Question: I got this image after preprocessing the original image. Now, my question is how I can get the four corner's coordinates of the rectangle (largest). Sorry if this is so noob question.

Update: Since I am developing with OpenCV, ended up using <URL>
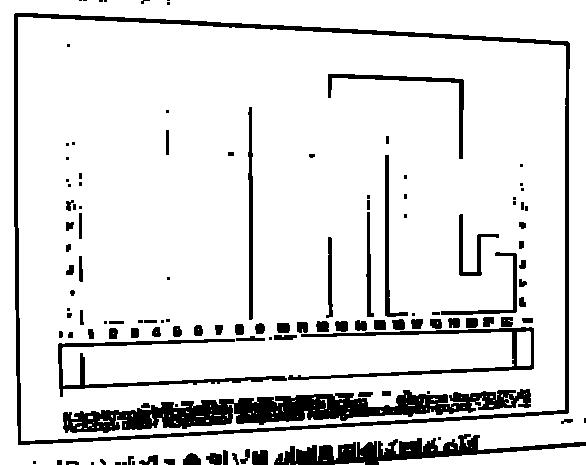
Answer: One simple way would be to:
1. find all connected components
2. calculate the convex hull for each component
3. pick the component where the convex hull has the largest area
4. simplify the convex hull polygon
5. the vertices of the simplified polygon are the points you're looking for
Quick&dirty Mathematica solution:
'''
(* find all connected components, calculate the convex hull for each component *)
convexHulls = ComponentMeasurements[ColorNegate[Binarize[src]], {"ConvexArea", "ConvexVertices"}];
(* pick the component where the convex hull has the largest area *)
vertices = SortBy[convexHulls[[All, 2]], First][[-1, 2]]
(* simplify the convex hull polygon, by iteratively removing the vertex with the lowest distance to the line through the vertex before and after it *)
distanceToNeighbors[vertices_] := MapThread[Abs[(#1 - #2).Cross[#1 - #3]/Norm[#1 - #3]]&, RotateLeft[vertices, #] & /@ {-1, 0, 1}]
removeVertexWithLowestDistance[vertices_] := With[{removeIndex = Ordering[distanceToNeighbors[vertices], 1]}, Drop[vertices, removeIndex]]
verticesSimplified = NestWhile[removeVertexWithLowestDistance, vertices, Min[distanceToNeighbors[#]] < 10&]
(* the vertices of the simplified polygon are the points you're looking for *)
Show[src, Graphics[
{
{EdgeForm[Red], Transparent, Polygon[verticesSimplified]},
{Red, PointSize[Large], Point[verticesSimplified]}
}]]
'''